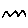
Label: zigzag